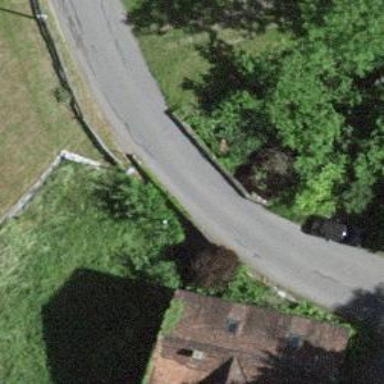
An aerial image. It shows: Residential road with paved bridge.